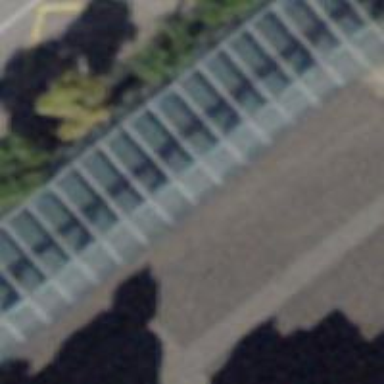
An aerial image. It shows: View of roof of building.